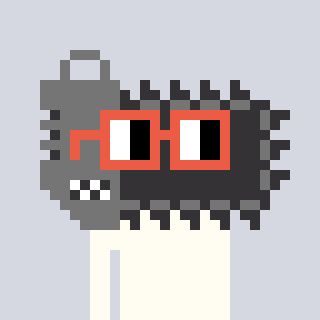
a pixel art character with square orange glasses, a chainsaw-shaped head and a grayscale-colored body on a cool background